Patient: sex F, age 73
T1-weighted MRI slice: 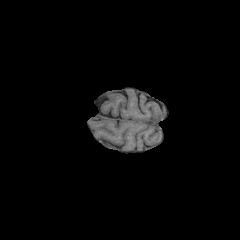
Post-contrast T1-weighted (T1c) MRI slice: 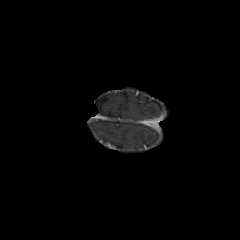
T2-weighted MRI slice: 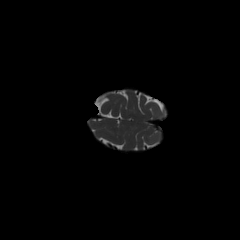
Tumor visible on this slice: no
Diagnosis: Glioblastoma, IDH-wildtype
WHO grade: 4